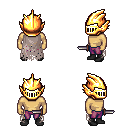
a pixel art fantasy rpg character, male body template, human, tanned skin, gray tattered cape, magenta pants, pink parted hairstyle, gold helm, black shoes, dagger, four views (front, back, left, right), 2x2 character sprite sheet, small pixel art, hard edges, no anti-aliasing